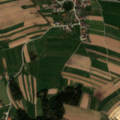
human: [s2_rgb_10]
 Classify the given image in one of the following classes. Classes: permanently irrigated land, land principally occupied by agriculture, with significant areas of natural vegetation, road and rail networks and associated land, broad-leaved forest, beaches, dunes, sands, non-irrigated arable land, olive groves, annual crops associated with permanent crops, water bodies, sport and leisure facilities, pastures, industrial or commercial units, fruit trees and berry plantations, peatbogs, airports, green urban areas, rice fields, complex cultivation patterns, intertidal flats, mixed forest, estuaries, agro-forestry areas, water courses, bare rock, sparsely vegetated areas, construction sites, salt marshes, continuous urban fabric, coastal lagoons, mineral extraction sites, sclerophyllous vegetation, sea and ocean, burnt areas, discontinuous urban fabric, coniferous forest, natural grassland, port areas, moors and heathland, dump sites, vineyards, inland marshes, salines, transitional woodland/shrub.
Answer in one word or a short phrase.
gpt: discontinuous urban fabric, mineral extraction sites, non-irrigated arable land, pastures, complex cultivation patterns, coniferous forest